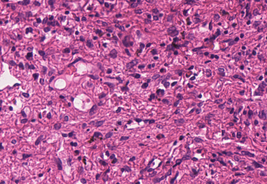
Tumor epithelial tissue: no
Tumor-associated stroma tissue: yes
Normal tissue: no